The image shows the envelope spectrum of a rolling-element bearing's vibration signal, with the characteristic fault frequencies (BPFO outer race, BPFI inner race, BSF ball, FTF cage) marked as reference lines. Classify the bearing condition as one of: normal, inner_race, outer_race, ball.
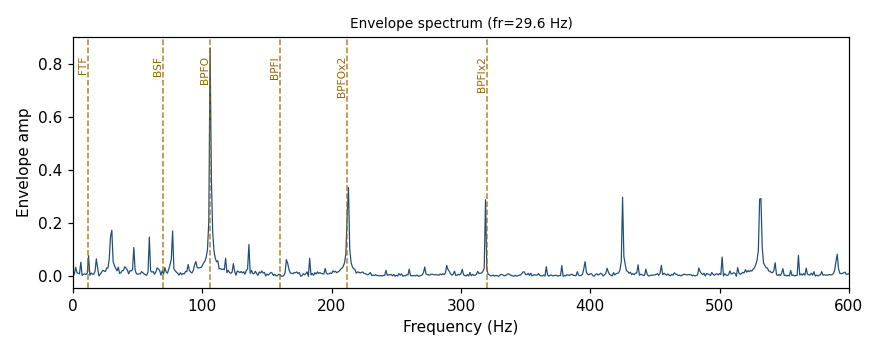
Answer: outer_race